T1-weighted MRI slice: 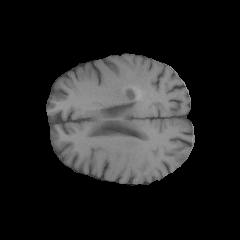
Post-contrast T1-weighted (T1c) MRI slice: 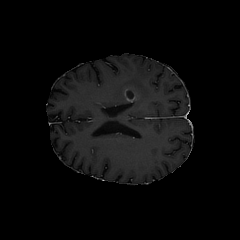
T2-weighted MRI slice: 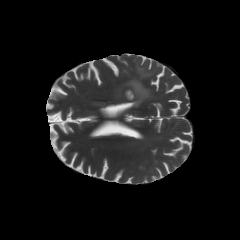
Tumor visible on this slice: yes